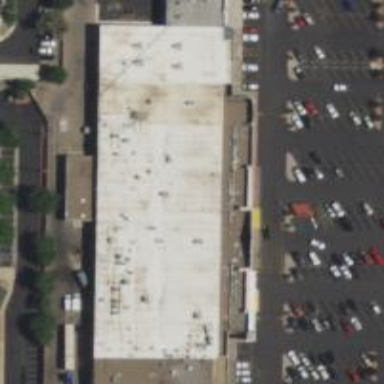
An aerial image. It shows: Supermarket.